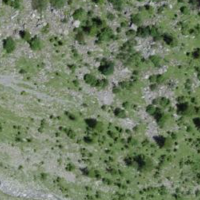
EUNIS habitat code: 23
Species observed at this site:
Corvus corone
Turdus philomelos
Lophophanes cristatus
Pyrrhula pyrrhula
Dendrocopos major
Turdus viscivorus
Fringilla coelebs
Turdus torquatus
Sylvia atricapilla
Ptyonoprogne rupestris
Turdus merula
Tachymarptis melba
Phoenicurus ochruros
Nucifraga caryocatactes
Pyrrhocorax graculus
Falco tinnunculus
Picus viridis
Corvus corax
Periparus ater